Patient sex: M
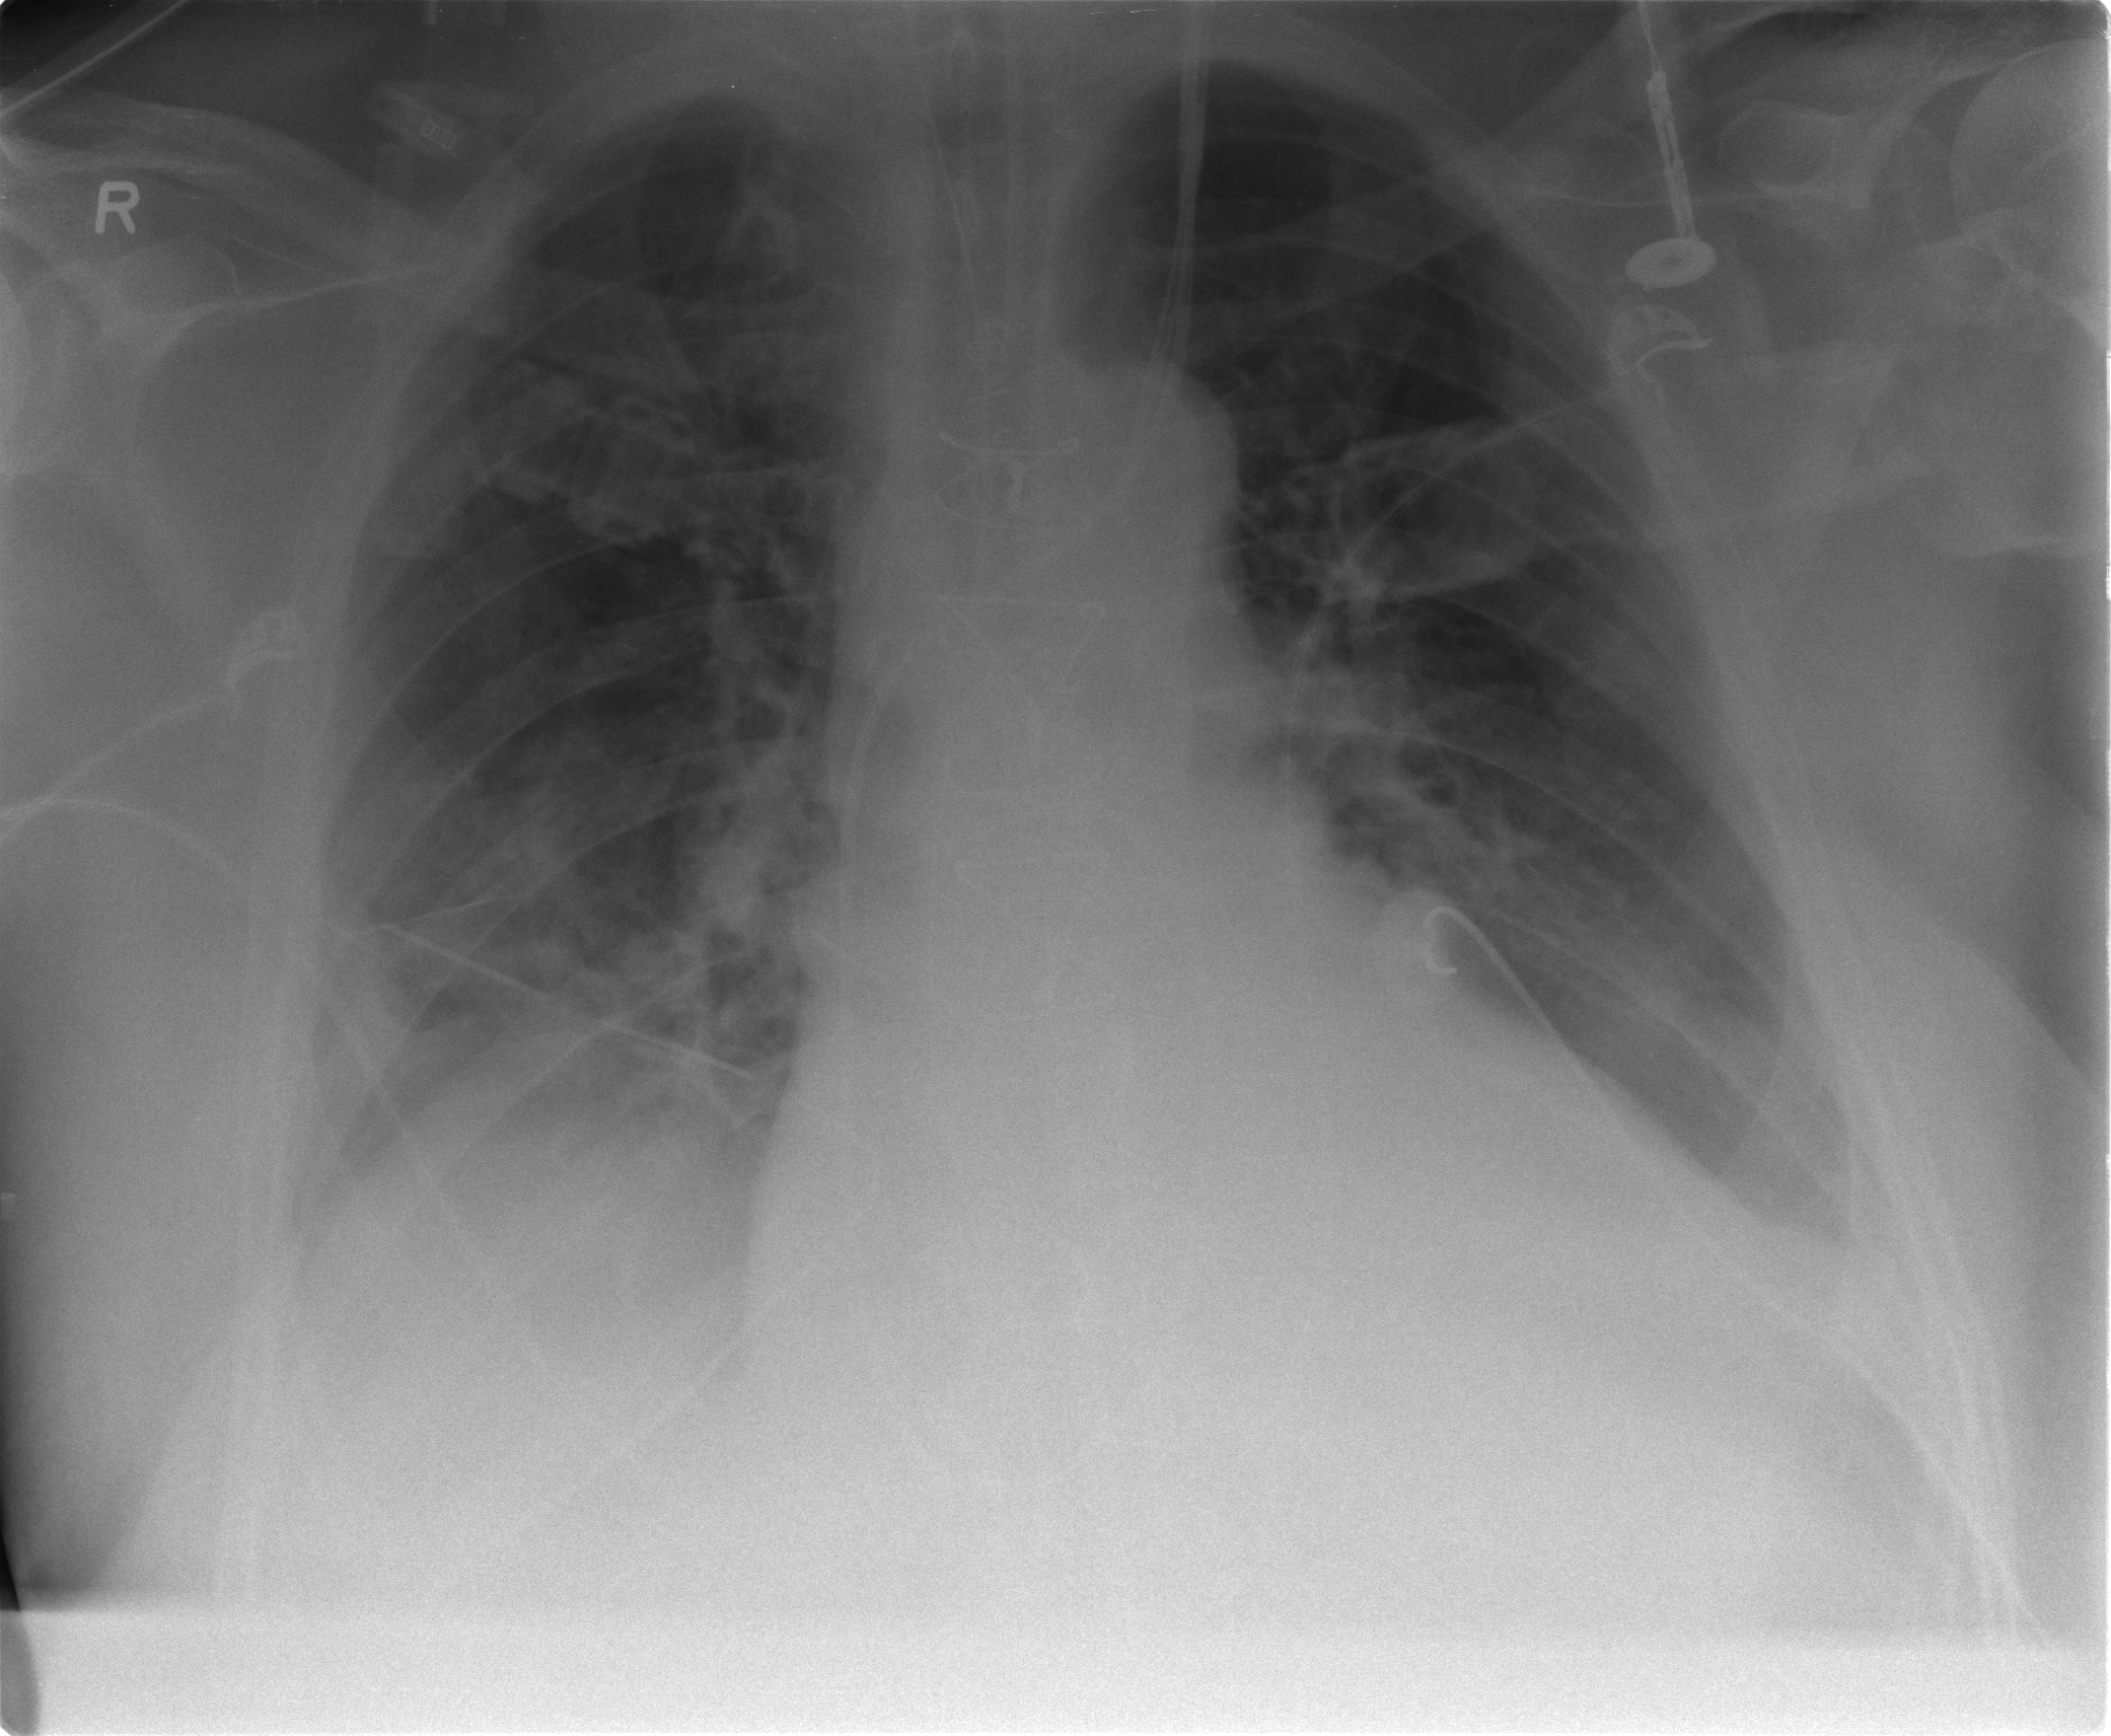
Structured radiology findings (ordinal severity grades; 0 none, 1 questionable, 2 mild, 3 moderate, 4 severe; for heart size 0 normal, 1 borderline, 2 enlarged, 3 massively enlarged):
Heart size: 2
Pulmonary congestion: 2
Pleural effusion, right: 2
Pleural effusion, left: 2
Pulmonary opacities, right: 2
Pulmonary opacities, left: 0
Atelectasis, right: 2
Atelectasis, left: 2